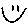
Label: smiley face